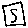
Label: square